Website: crate-barrel
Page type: customer-info-address
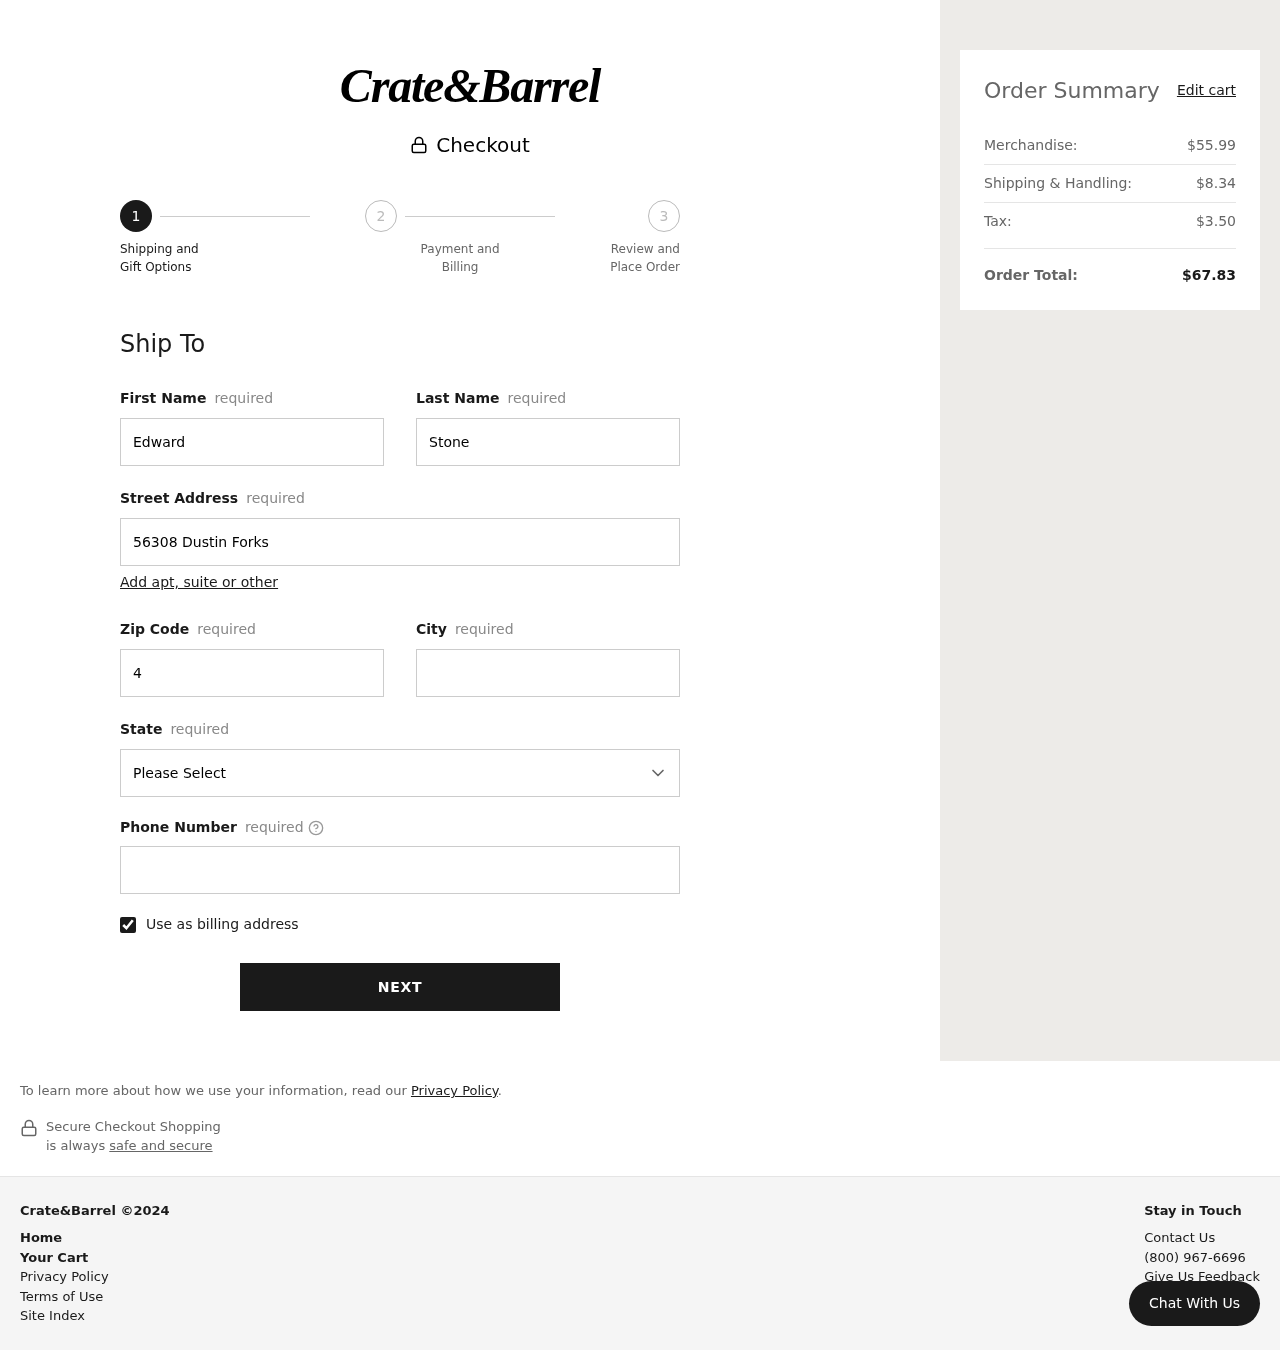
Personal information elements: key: PII_CITY
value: West Jayborough
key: PII_FIRSTNAME
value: Edward
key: PII_LASTNAME
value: Stone
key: PII_PHONE
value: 2065513507
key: PII_POSTCODE
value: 48714
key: PII_STATE
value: Iowa
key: PII_STREET
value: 56308 Dustin Forks
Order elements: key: ORDER_SUBTOTAL
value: $55.99
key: ORDER_SHIPPING_COST
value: $8.34
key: ORDER_TAX
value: $3.50
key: ORDER_TOTAL
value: $67.83